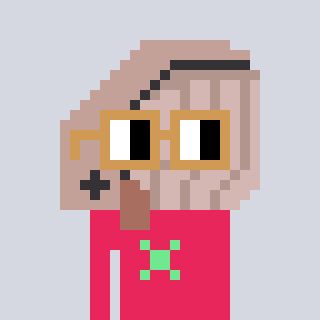
a pixel art character with square brown glasses, a whale-shaped head and a redpinkish-colored body on a cool background